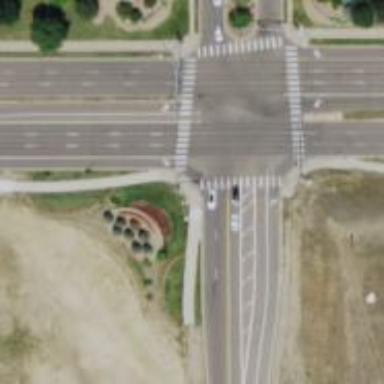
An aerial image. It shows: Marked uncontrolled crossing on the road.